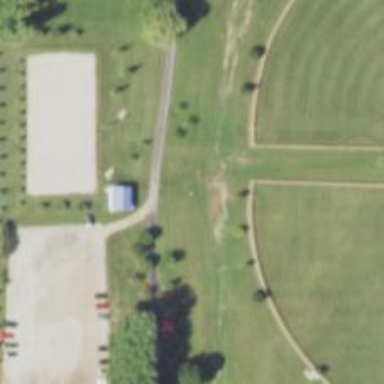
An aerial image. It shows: Disc golf hole.